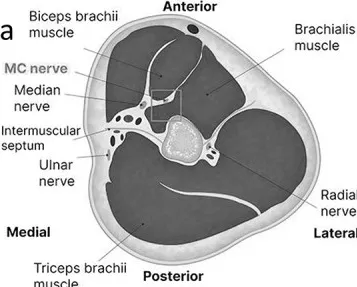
Identification of the musculocutaneous nerve in the interfascial muscle plane deep to the biceps brachii and superficial to the brachialis. (a) Anatomical illustration depicting the musculocutaneous nerve in the interfascial muscle plane deep to the biceps brachii and superficial to the brachialis (left side).
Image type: radiology (ct)